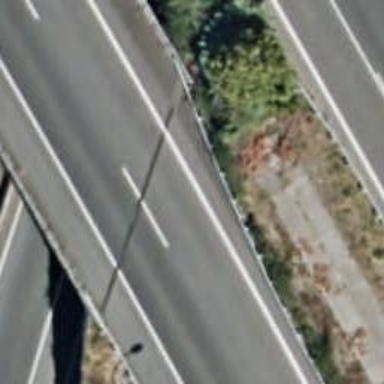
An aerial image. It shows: Motorway bridge.